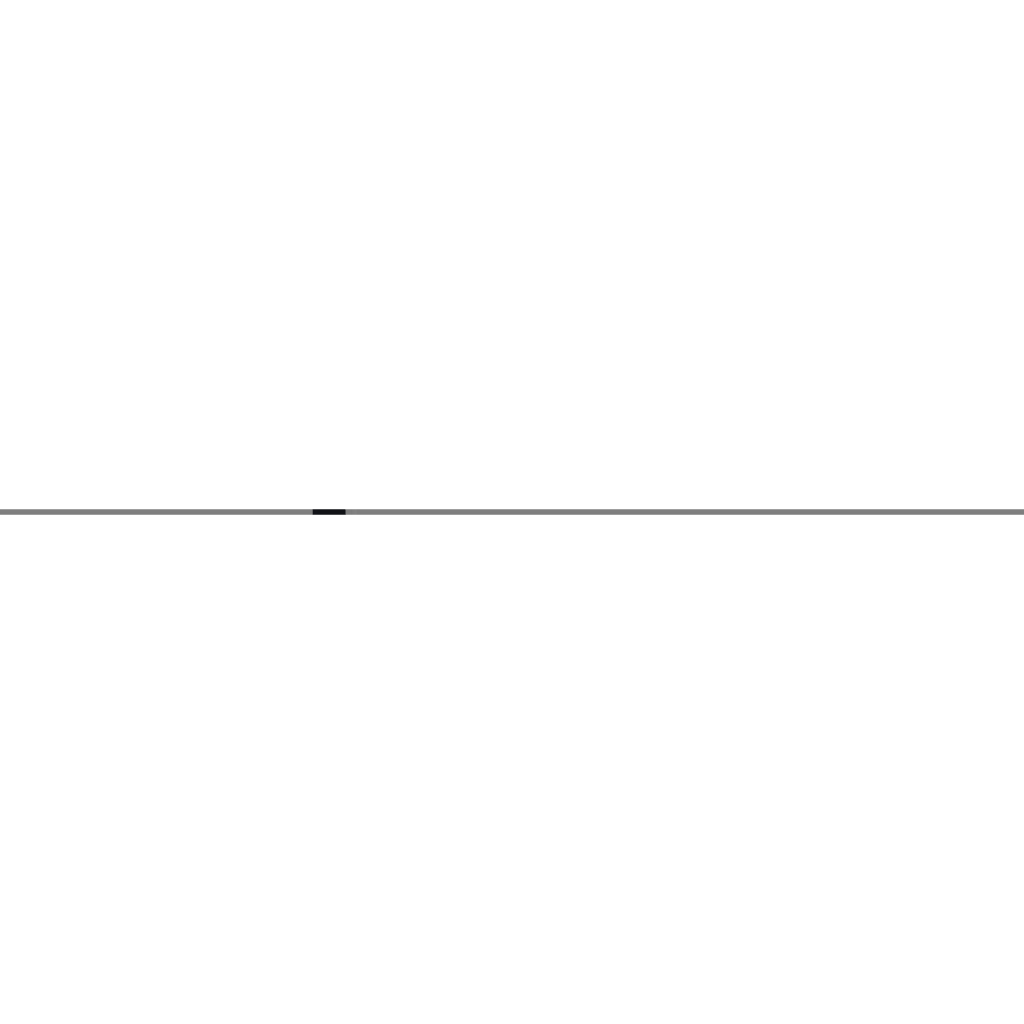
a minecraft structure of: Minnesota Vikings Logo